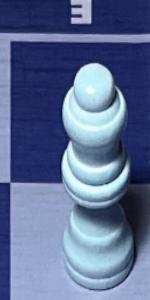
Label: Queen_White